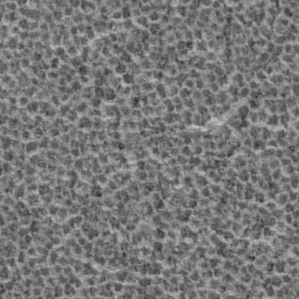
Label: frost